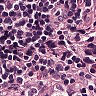
Metastatic tissue present: yes